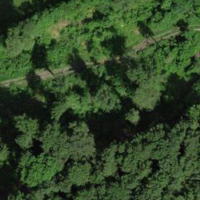
EUNIS habitat code: 41
Species observed at this site:
Allium ursinum